Question: Right now I have two cameras and finish the stereo calibration step for grabbing intrinsic and extrinsic parameters. I extract few feature points in left camera and wondering any way to map them on the right image. Anyone can help please?
I tried to compute them by rotation and translation matrix of each camera like this.
With 'SolvePnP' function in 'openCV', I got R1 T1 for left camera and R2 T2 for right camera.
To the same world point [X,Y,Z], I can get
'''
[x1,y1,z1] = R1[X,Y,Z]+T1
'''
and
'''
[x2,y2,z2] = R2[X,Y,Z]+T2
'''
which the camera coordinate in their own coordinate system.
When I try to map [x1,y1,z1] and [x2,y2,z2] by
'''
R2*inv(R1)[x1,x2,x3]+(T2-R2*inv(R1)*T1) = [x2,y2,z2]
'''
I got this result.
the image on left is result of mapping chessboard corner from left image by method above; image on right is corners of right image computing by findChessBoardCorner:

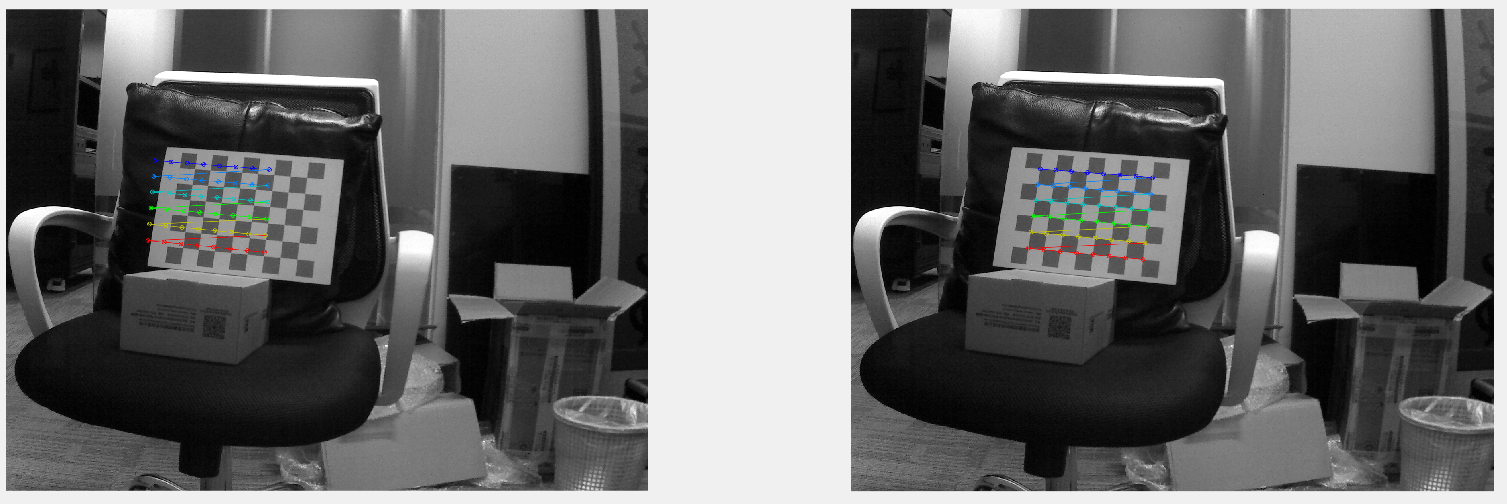
Answer: Rotation and translation matrices maps 3D coordinates in world coordinate system to cameras local In order to find transformation i suggest you to use homography:
<URL>